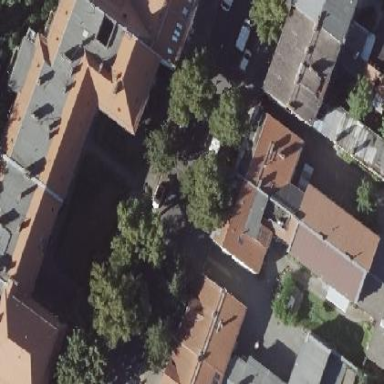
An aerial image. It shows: Unique apartment building with double saltbox roof shape.